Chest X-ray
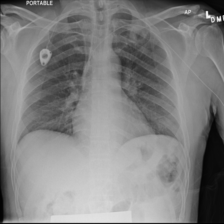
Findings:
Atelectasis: negative
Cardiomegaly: negative
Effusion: negative
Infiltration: negative
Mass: positive
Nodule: negative
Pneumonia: negative
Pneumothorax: negative
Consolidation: negative
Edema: negative
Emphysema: negative
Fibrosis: negative
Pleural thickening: negative
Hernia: negative